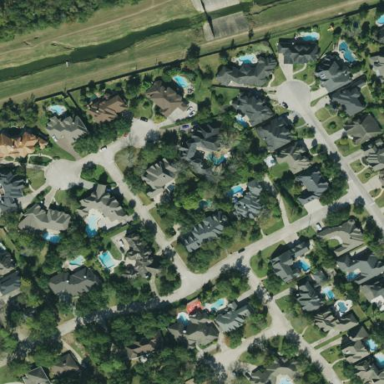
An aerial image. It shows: Residential neighbourhood.